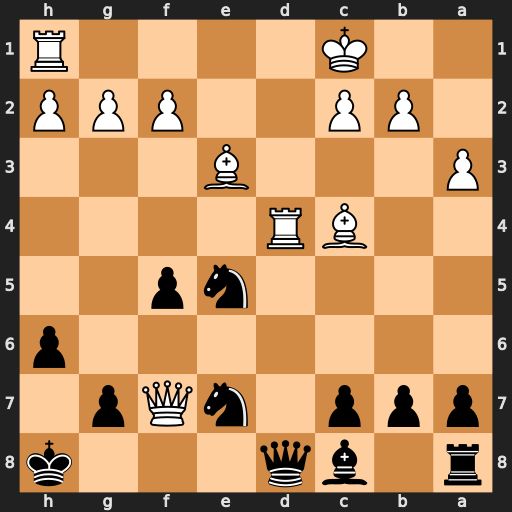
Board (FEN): r1bq3k/ppp1nQp1/7p/4np2/2BR4/P3B3/1PP2PPP/2K4R
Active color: b
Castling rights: -
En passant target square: -
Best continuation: Nxf7 Rxd8+ Nxd8